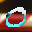
Label: 0